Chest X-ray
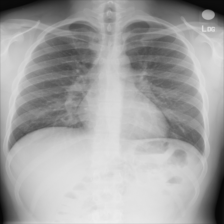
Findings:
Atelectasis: negative
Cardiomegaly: negative
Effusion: negative
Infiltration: negative
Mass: negative
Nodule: negative
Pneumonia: negative
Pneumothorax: negative
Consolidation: negative
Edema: negative
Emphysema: negative
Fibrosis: negative
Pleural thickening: negative
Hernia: negative